Interaction volume radius: 5 \u00c5
Interaction volume height: 15 \u00c5
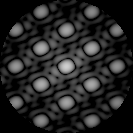
Disorder parameter: 0.02066